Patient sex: M
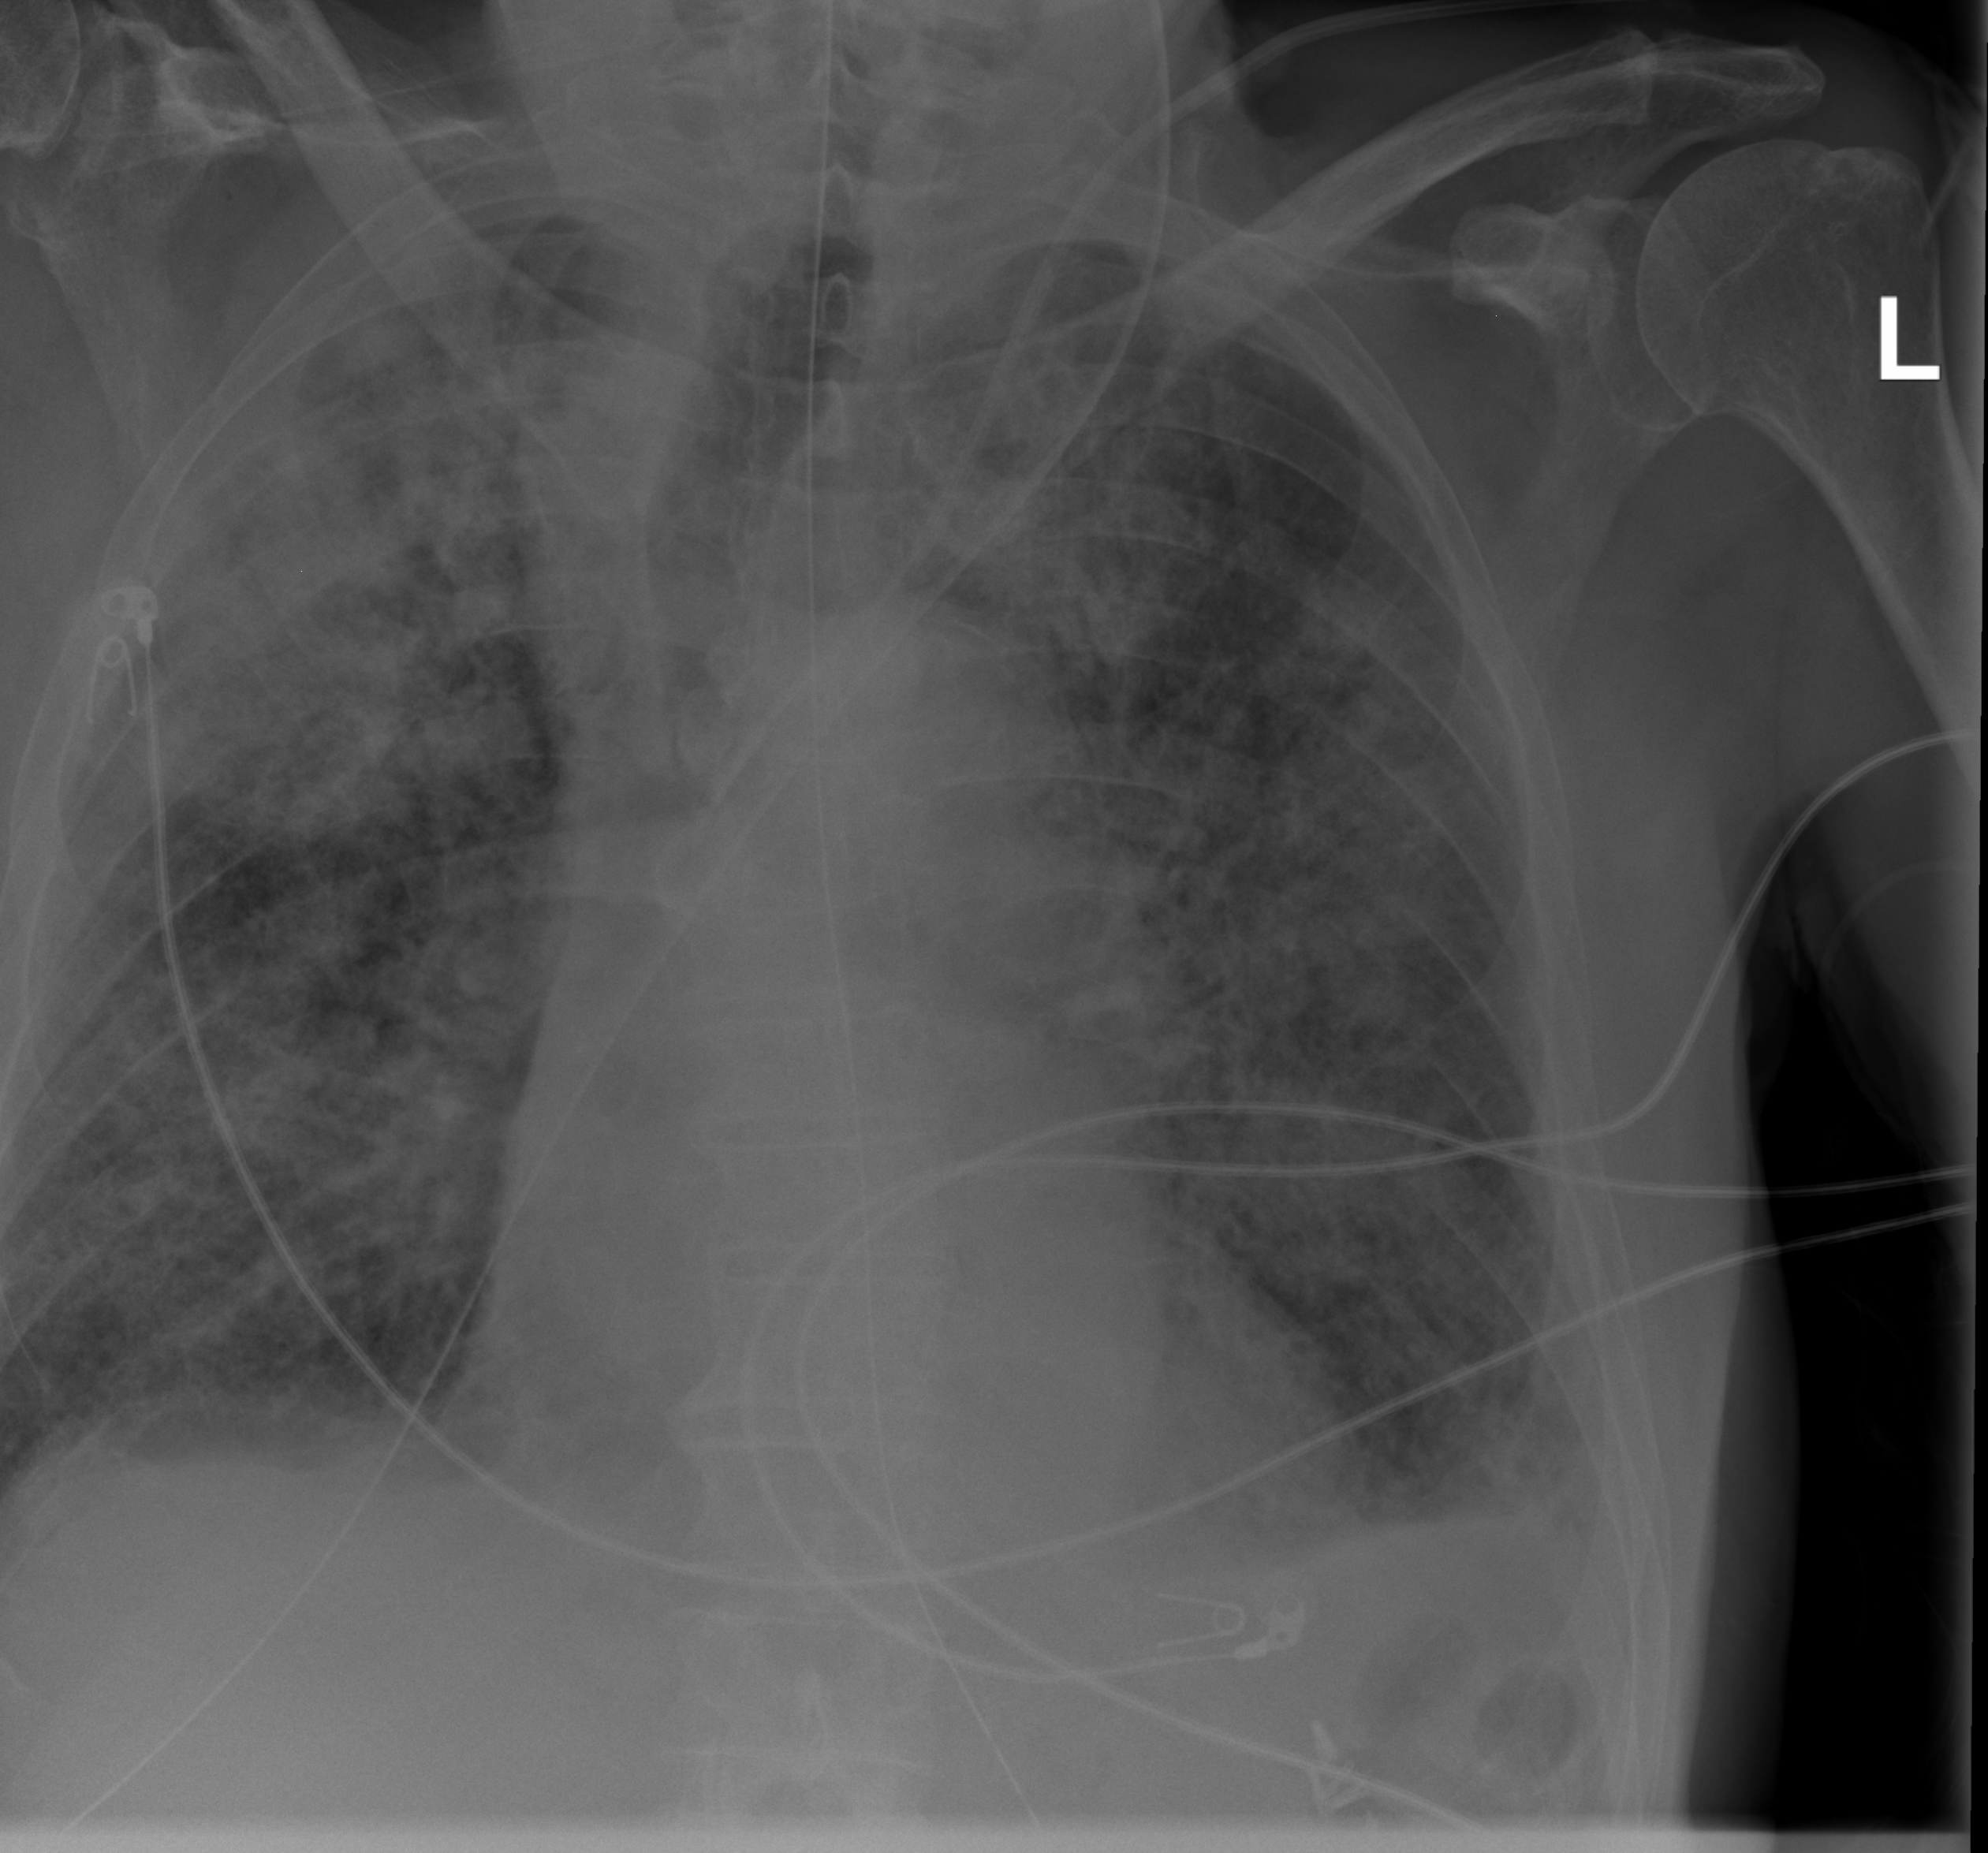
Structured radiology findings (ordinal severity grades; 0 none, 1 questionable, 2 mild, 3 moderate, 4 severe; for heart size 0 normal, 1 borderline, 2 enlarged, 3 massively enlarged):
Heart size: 1
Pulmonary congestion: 4
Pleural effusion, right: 2
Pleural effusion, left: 2
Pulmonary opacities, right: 4
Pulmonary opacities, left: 3
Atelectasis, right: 2
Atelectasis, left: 2